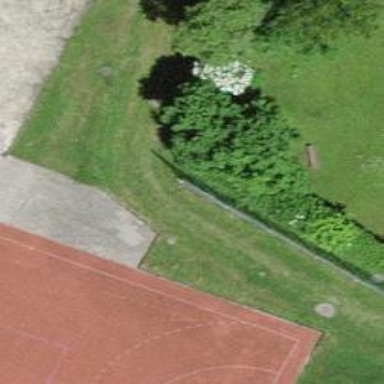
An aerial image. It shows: Chain link fence.